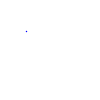
Particle: proton